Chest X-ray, PA view. Patient: 55 years old, sex F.
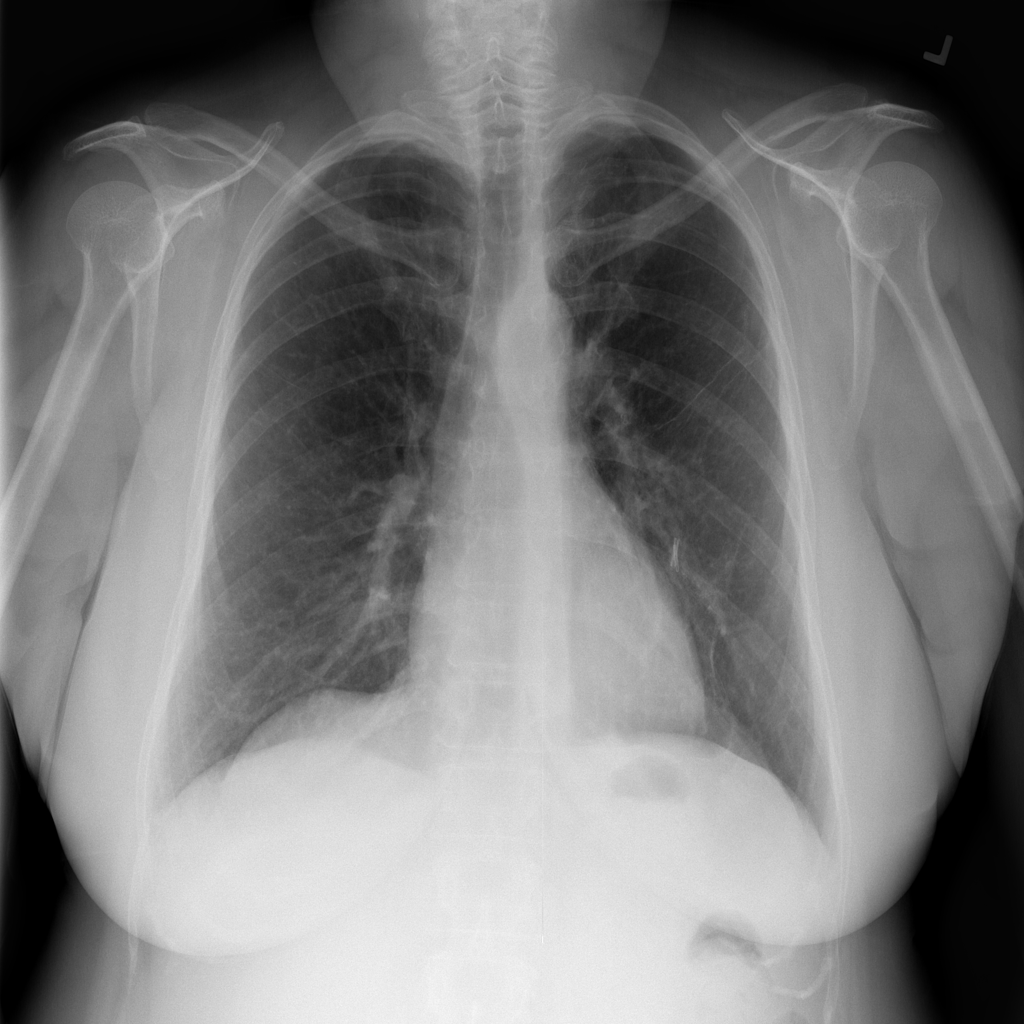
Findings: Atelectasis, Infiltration